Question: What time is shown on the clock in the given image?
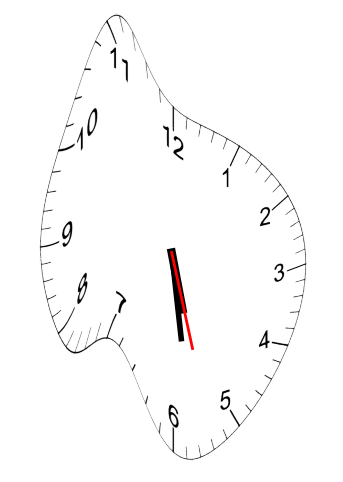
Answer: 05:28:27